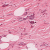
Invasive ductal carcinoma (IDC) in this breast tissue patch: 1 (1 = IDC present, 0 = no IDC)